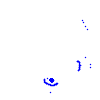
Particle: pion